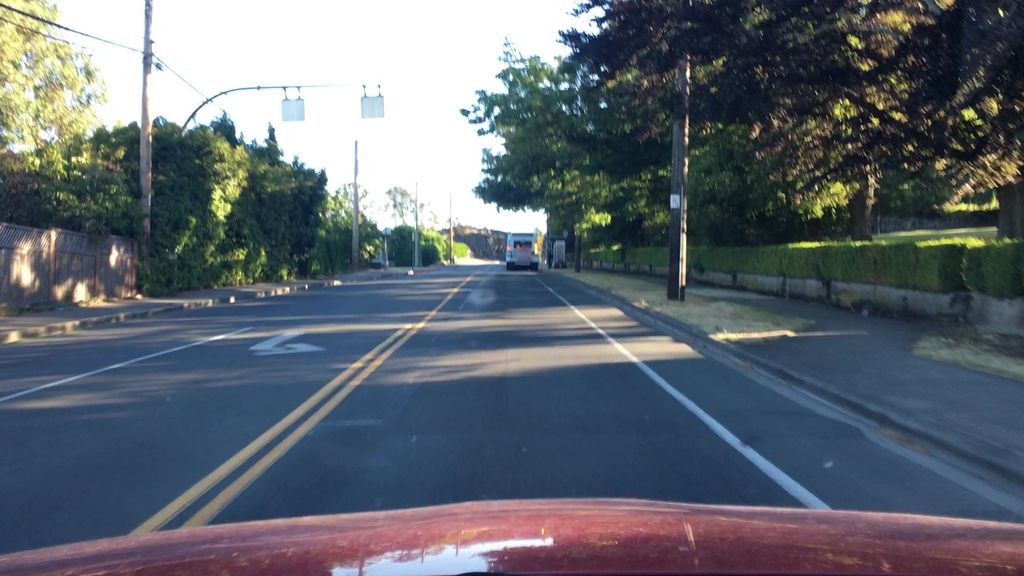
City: victoria